Question: The error messages that PHP throws up in WAMP are really ugly and very difficult to read when viewed through the dev console (when debugging xml requests).

Is there an easy way to improve them?
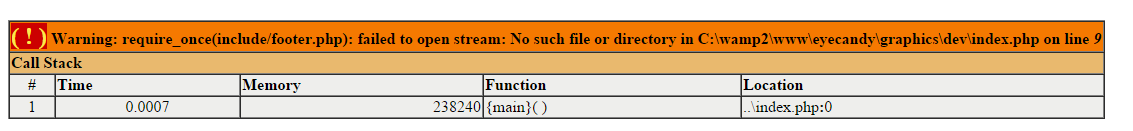
Answer: That format of error message is generated by XDEBUG.
XDEBUG is an additional feature that comes with WAMPServer and is a very useful debugging tool but it can be disabled if you really want to.
Edit the 'php.ini' file ( using the wampmanager menus ) and near the bottom of the file you will find a line something like this ( your version numbers may be different )
'''
; XDEBUG Extension
zend_extension = "d:/wamp/bin/php/php5.5.12/zend_ext/php_xdebug-2.2.5-5.5-vc11.dll"
'''
Comment out the zend_extension line like this with a semi colon in column 1
'''
;zend_extension = "d:/wamp/bin/php/php5.3.28/zend_ext/php_xdebug-2.2.5-5.3-vc9.dll"
'''
Only comment it out as eventually you will probably want it again.